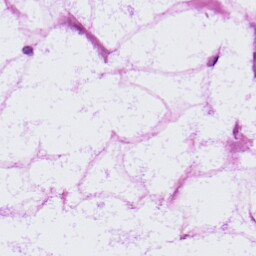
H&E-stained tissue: LymphNode